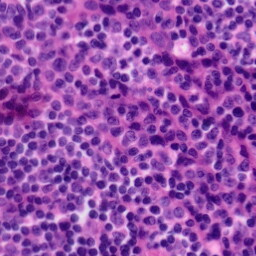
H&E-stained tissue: Tonsil